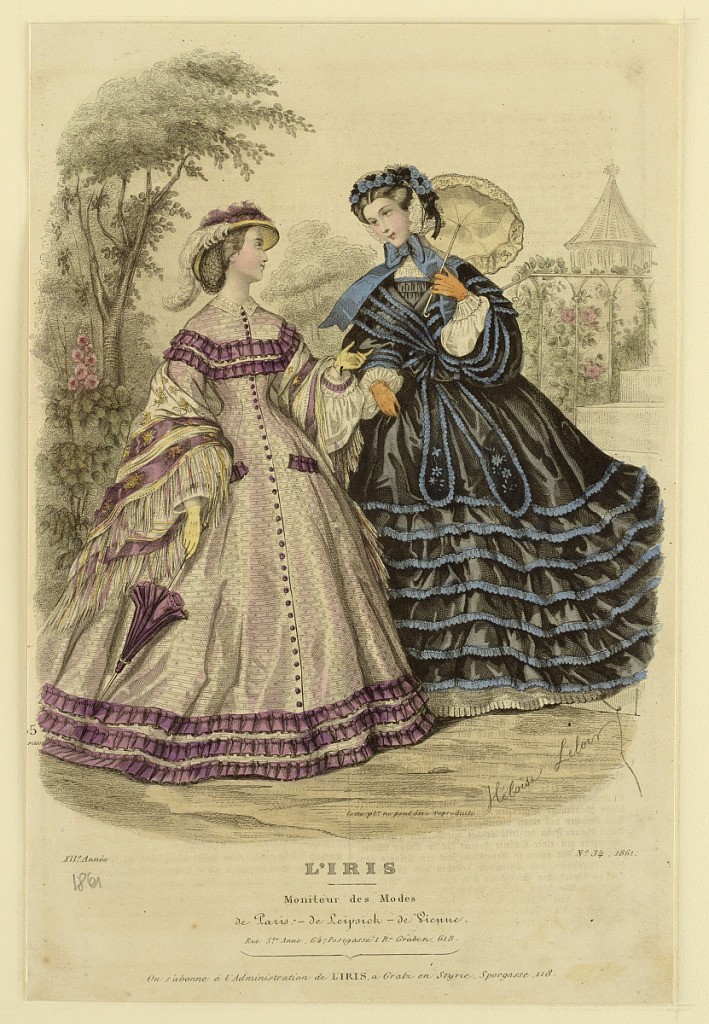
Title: Fashion Plate from L'Iris, Moniteur des Modes
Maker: Imprimerie Mariton, French, active mid-19th c.
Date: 1861
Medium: Hand-colored engraving on paper
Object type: Print
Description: Fashion plate from L'Iris, Moniteur des Modes.